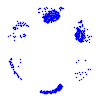
Particle: proton